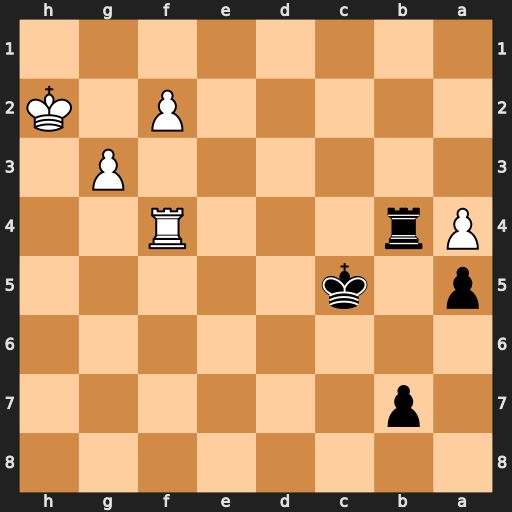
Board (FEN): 8/1p6/8/p1k5/Pr3R2/6P1/5P1K/8
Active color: b
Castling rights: -
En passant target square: -
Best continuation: Rxf4 gxf4 b5 axb5 Kxb5